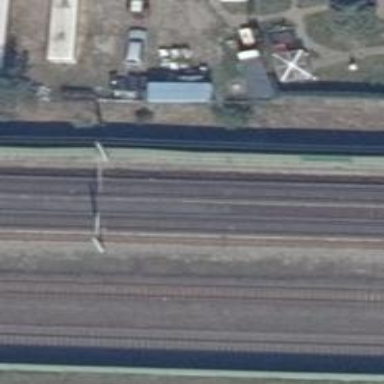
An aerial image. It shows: Railway signal.